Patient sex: M
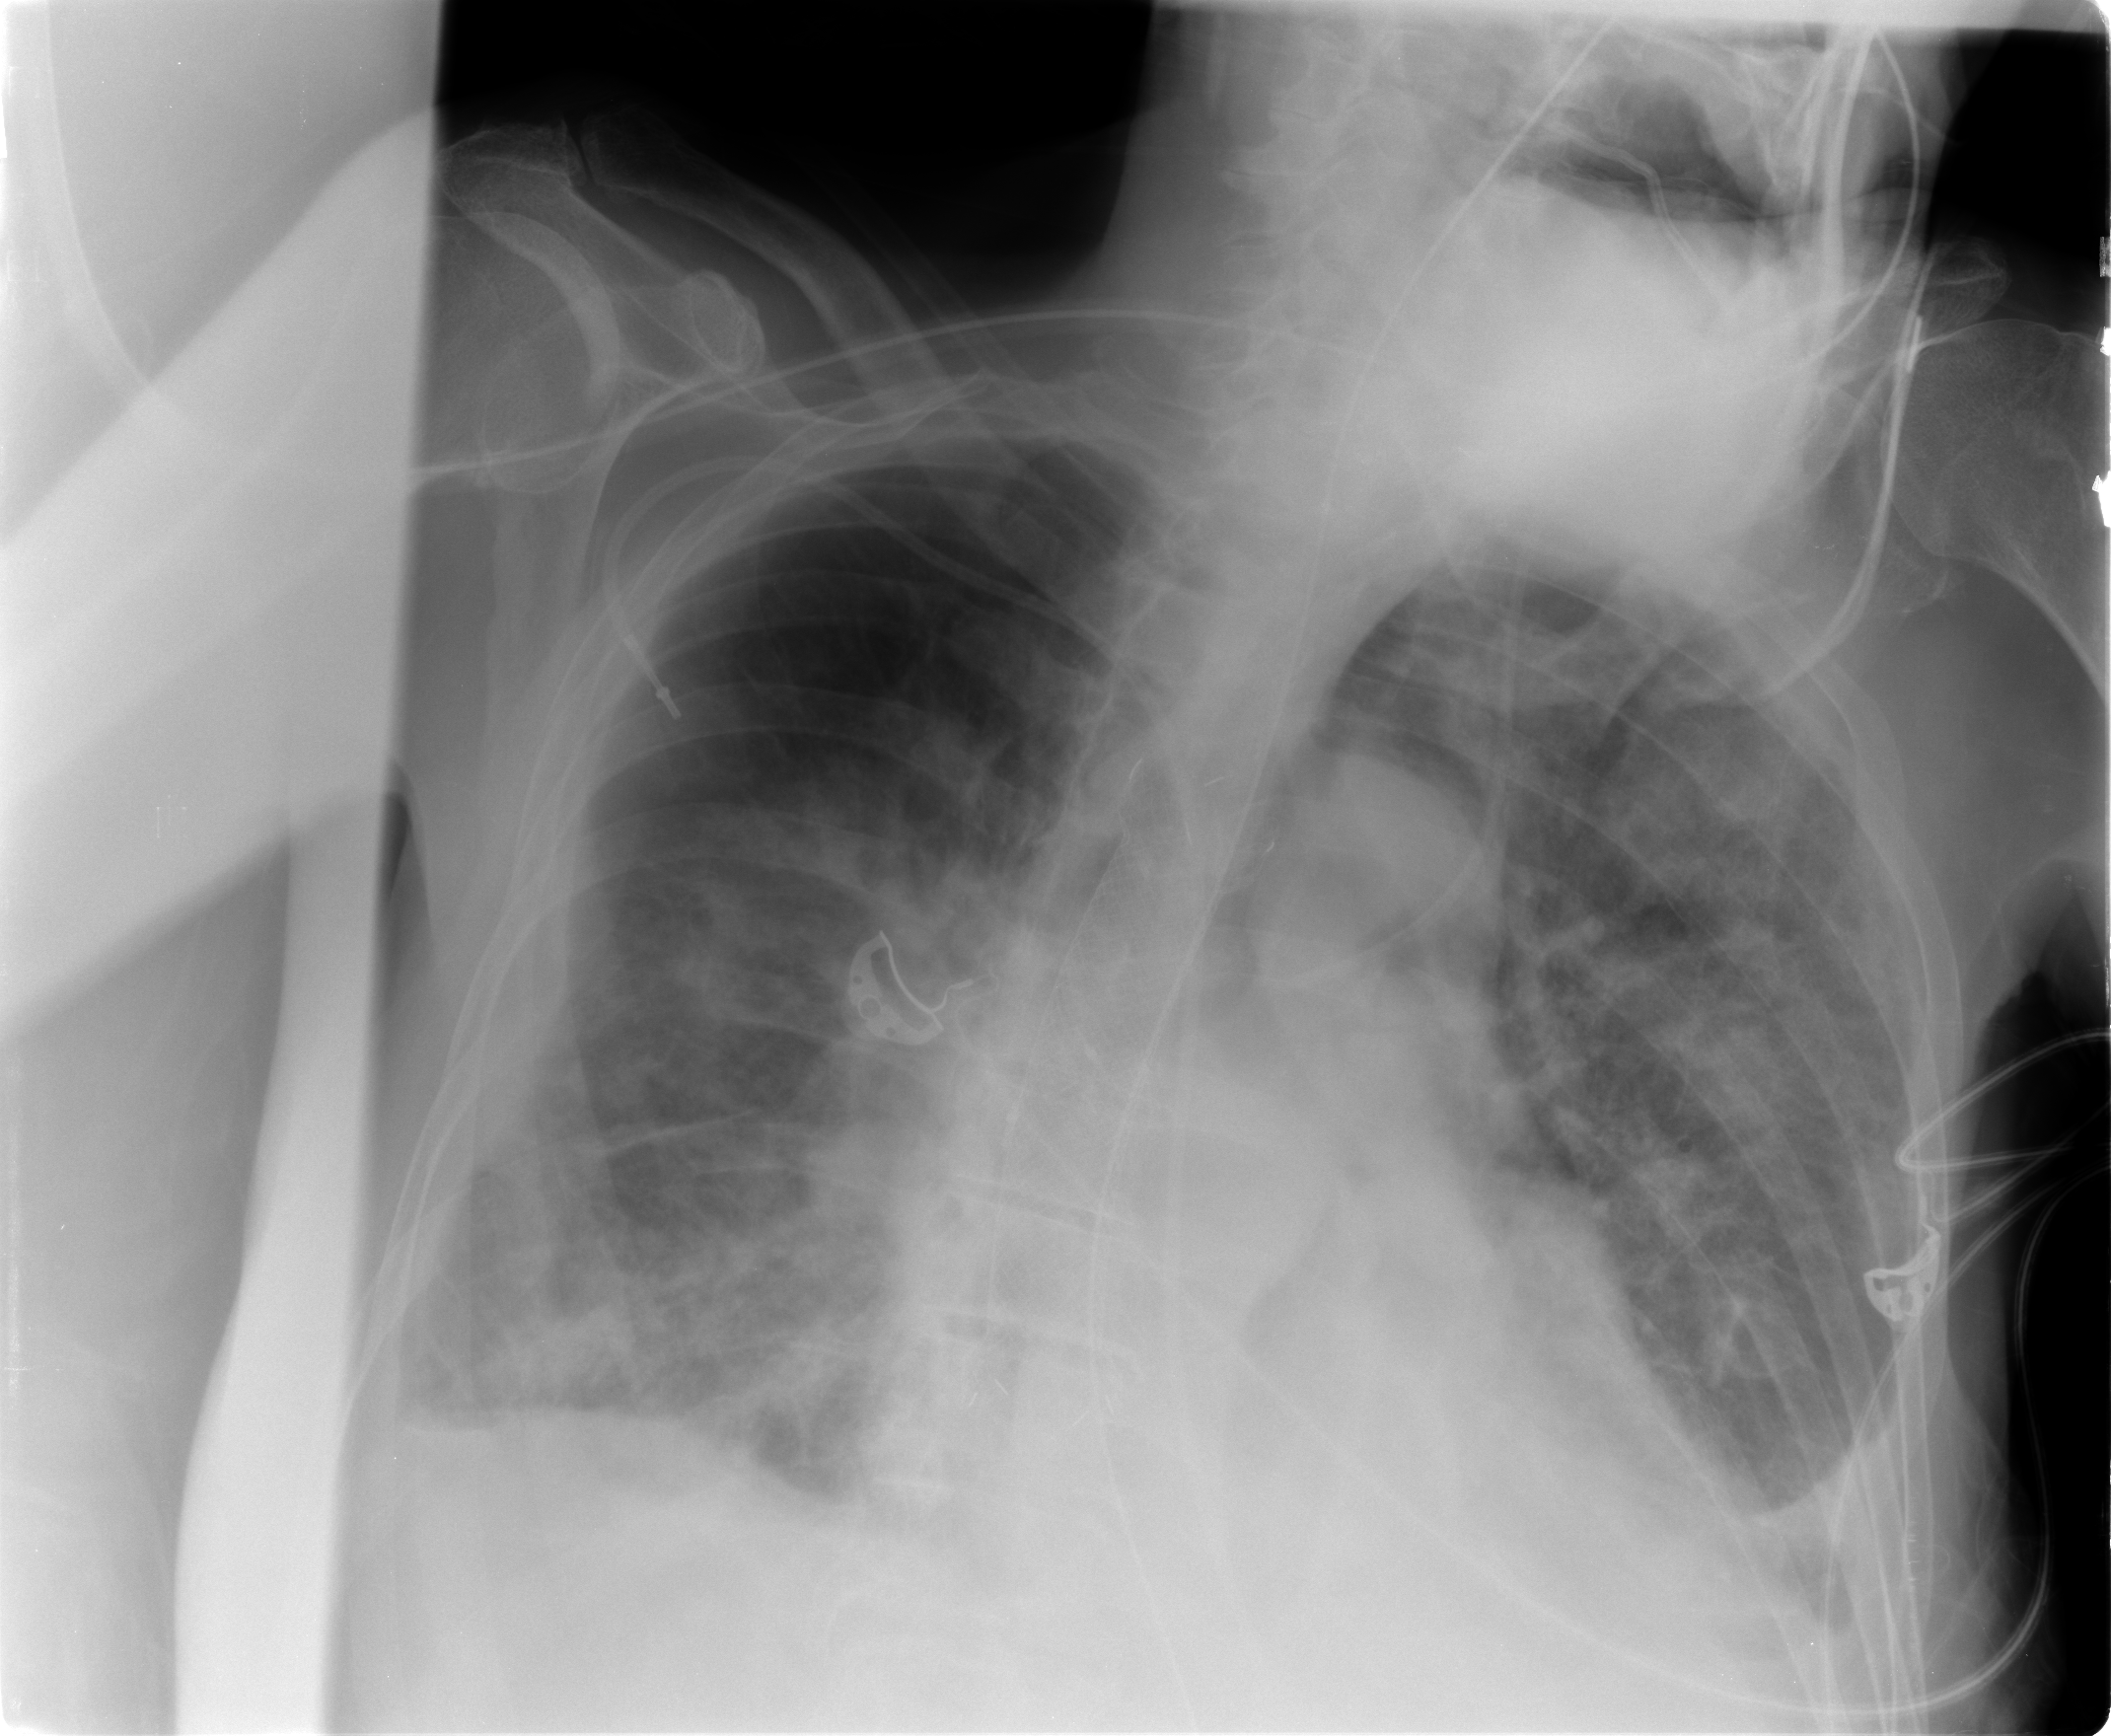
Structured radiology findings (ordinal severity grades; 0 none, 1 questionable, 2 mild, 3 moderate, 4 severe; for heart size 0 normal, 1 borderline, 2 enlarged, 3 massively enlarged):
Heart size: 1
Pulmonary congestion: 2
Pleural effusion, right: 3
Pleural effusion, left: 2
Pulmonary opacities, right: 3
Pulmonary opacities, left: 3
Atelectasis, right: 3
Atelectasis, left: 2